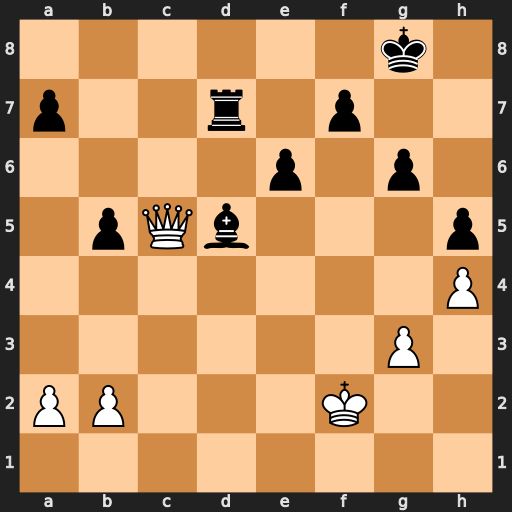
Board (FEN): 6k1/p2r1p2/4p1p1/1pQb3p/7P/6P1/PP3K2/8
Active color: w
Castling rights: -
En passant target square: -
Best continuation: Qc8+ Kg7 Qxd7